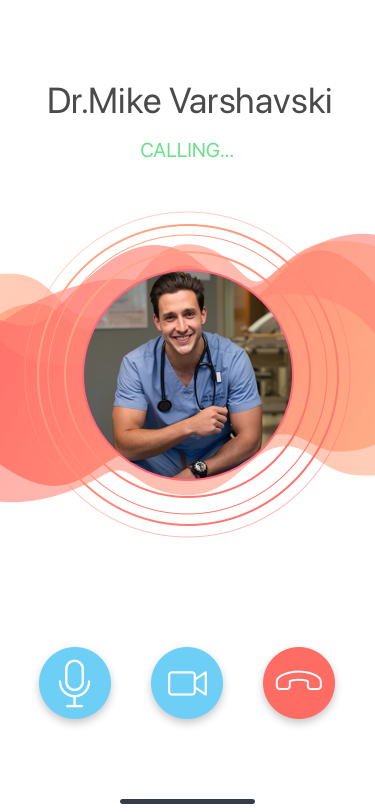
Text in this UI design:
CALLING…
Dr.Mike Varshavski